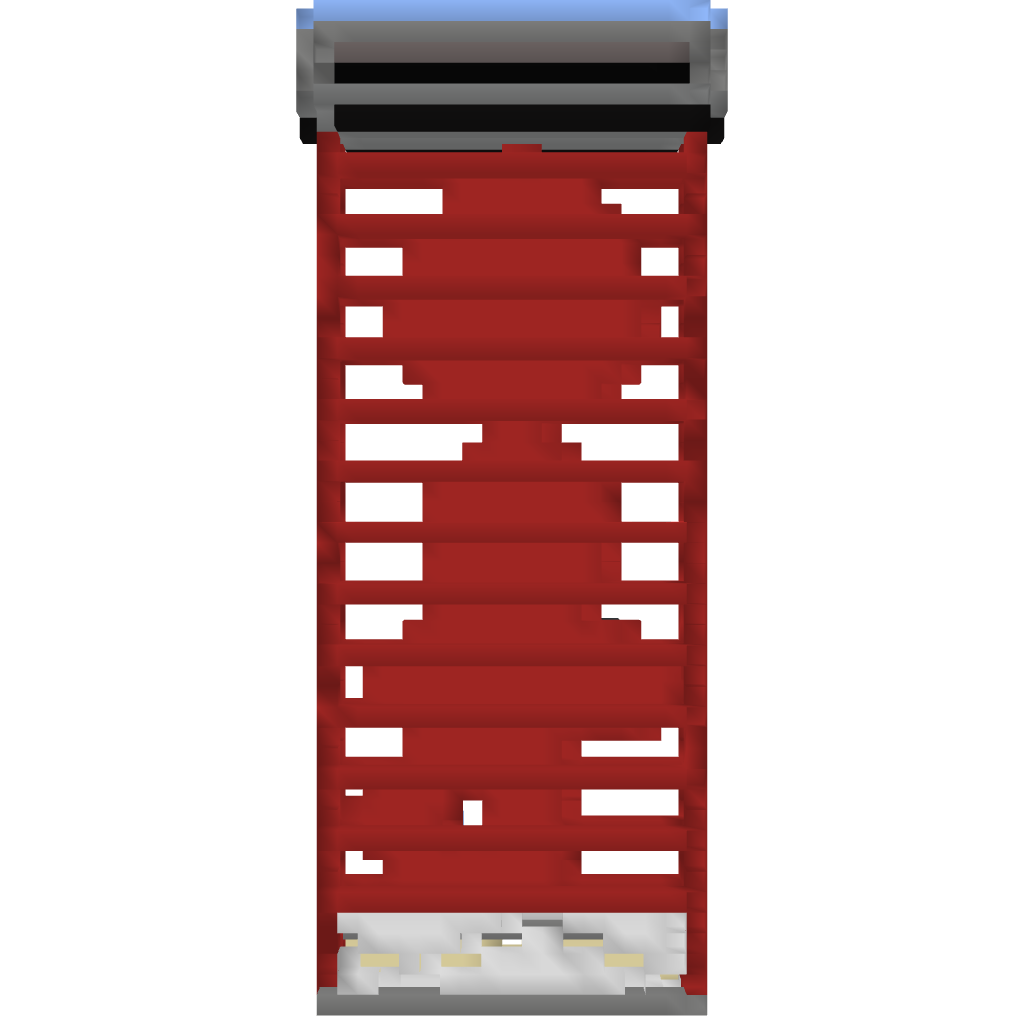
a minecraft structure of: Enderman farm